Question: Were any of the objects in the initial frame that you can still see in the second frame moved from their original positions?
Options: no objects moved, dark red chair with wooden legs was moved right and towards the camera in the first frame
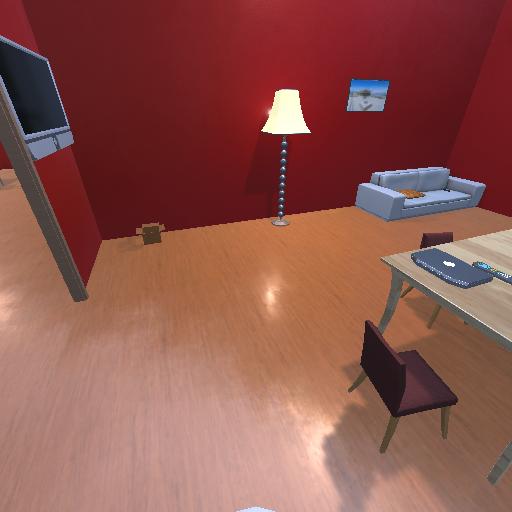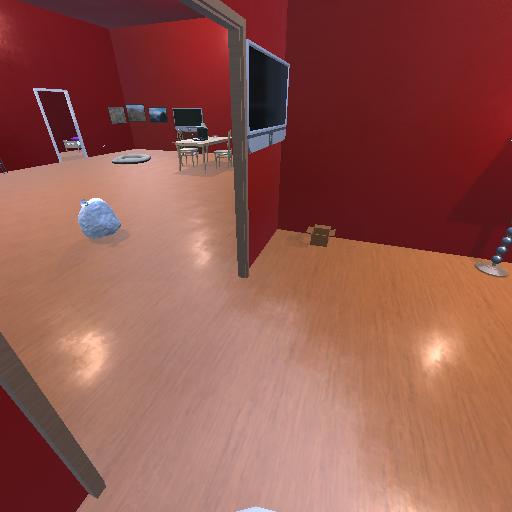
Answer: no objects moved